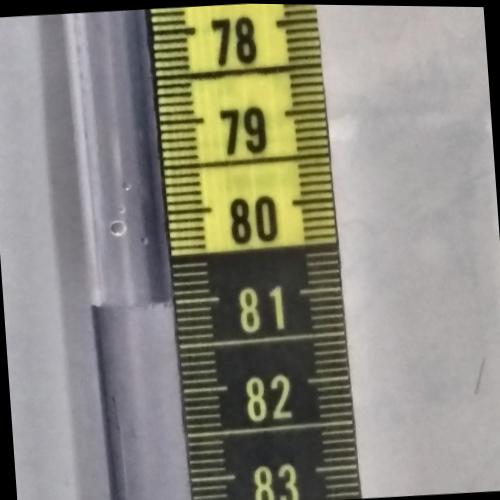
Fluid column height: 81.0 cm